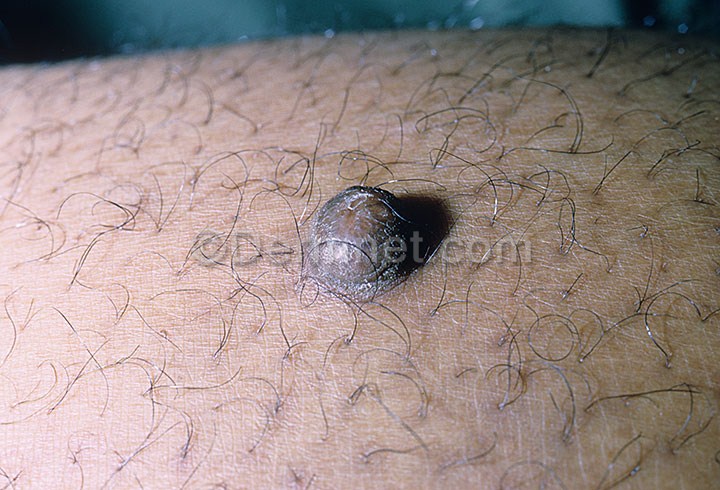
Disease: Seborrheic Keratoses and other Benign Tumors